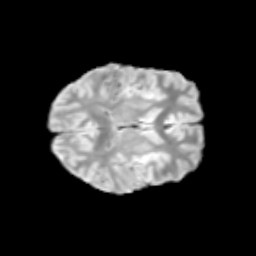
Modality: T2w
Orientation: axial
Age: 11
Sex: male
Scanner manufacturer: siemens
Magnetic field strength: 3 T
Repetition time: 3.8 s
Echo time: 0.07 s